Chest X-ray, PA view. Patient: 51 years old, sex M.
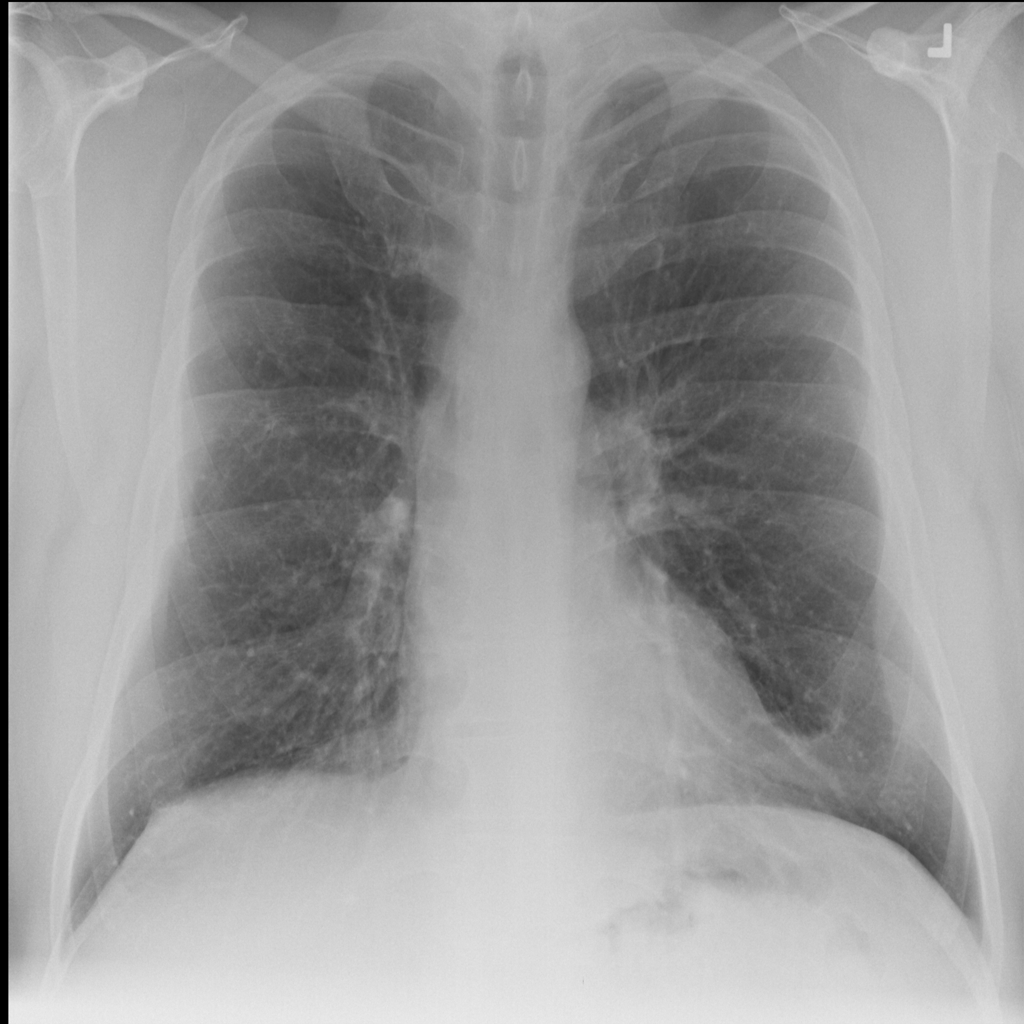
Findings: No Finding